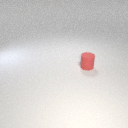
small red rubber cylinder